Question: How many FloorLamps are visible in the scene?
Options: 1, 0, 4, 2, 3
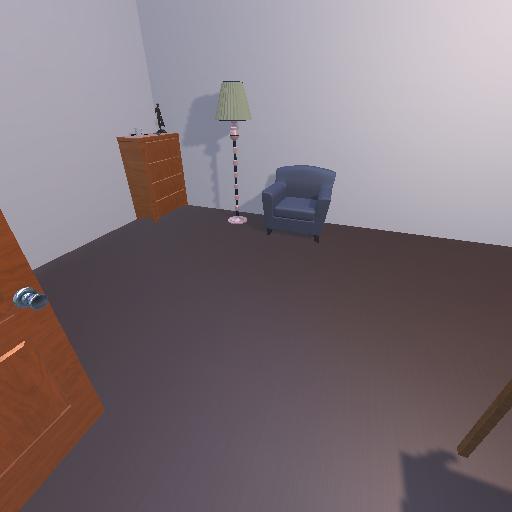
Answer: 1